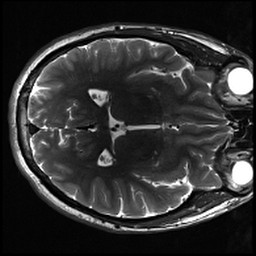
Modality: inplaneT2
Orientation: axial